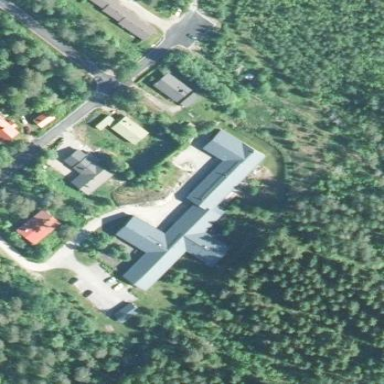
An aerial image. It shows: Public building.